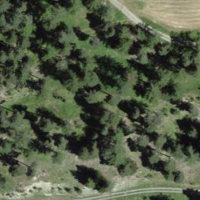
EUNIS habitat code: 43
Species observed at this site:
Erebia medusa